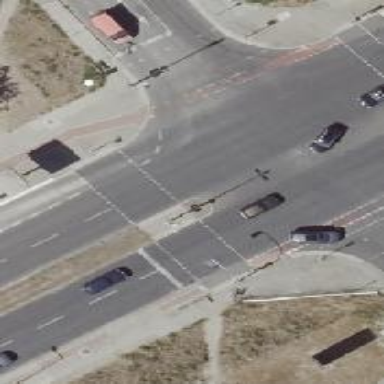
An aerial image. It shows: Footway crossing equipped with traffic signals and central island.